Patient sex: M
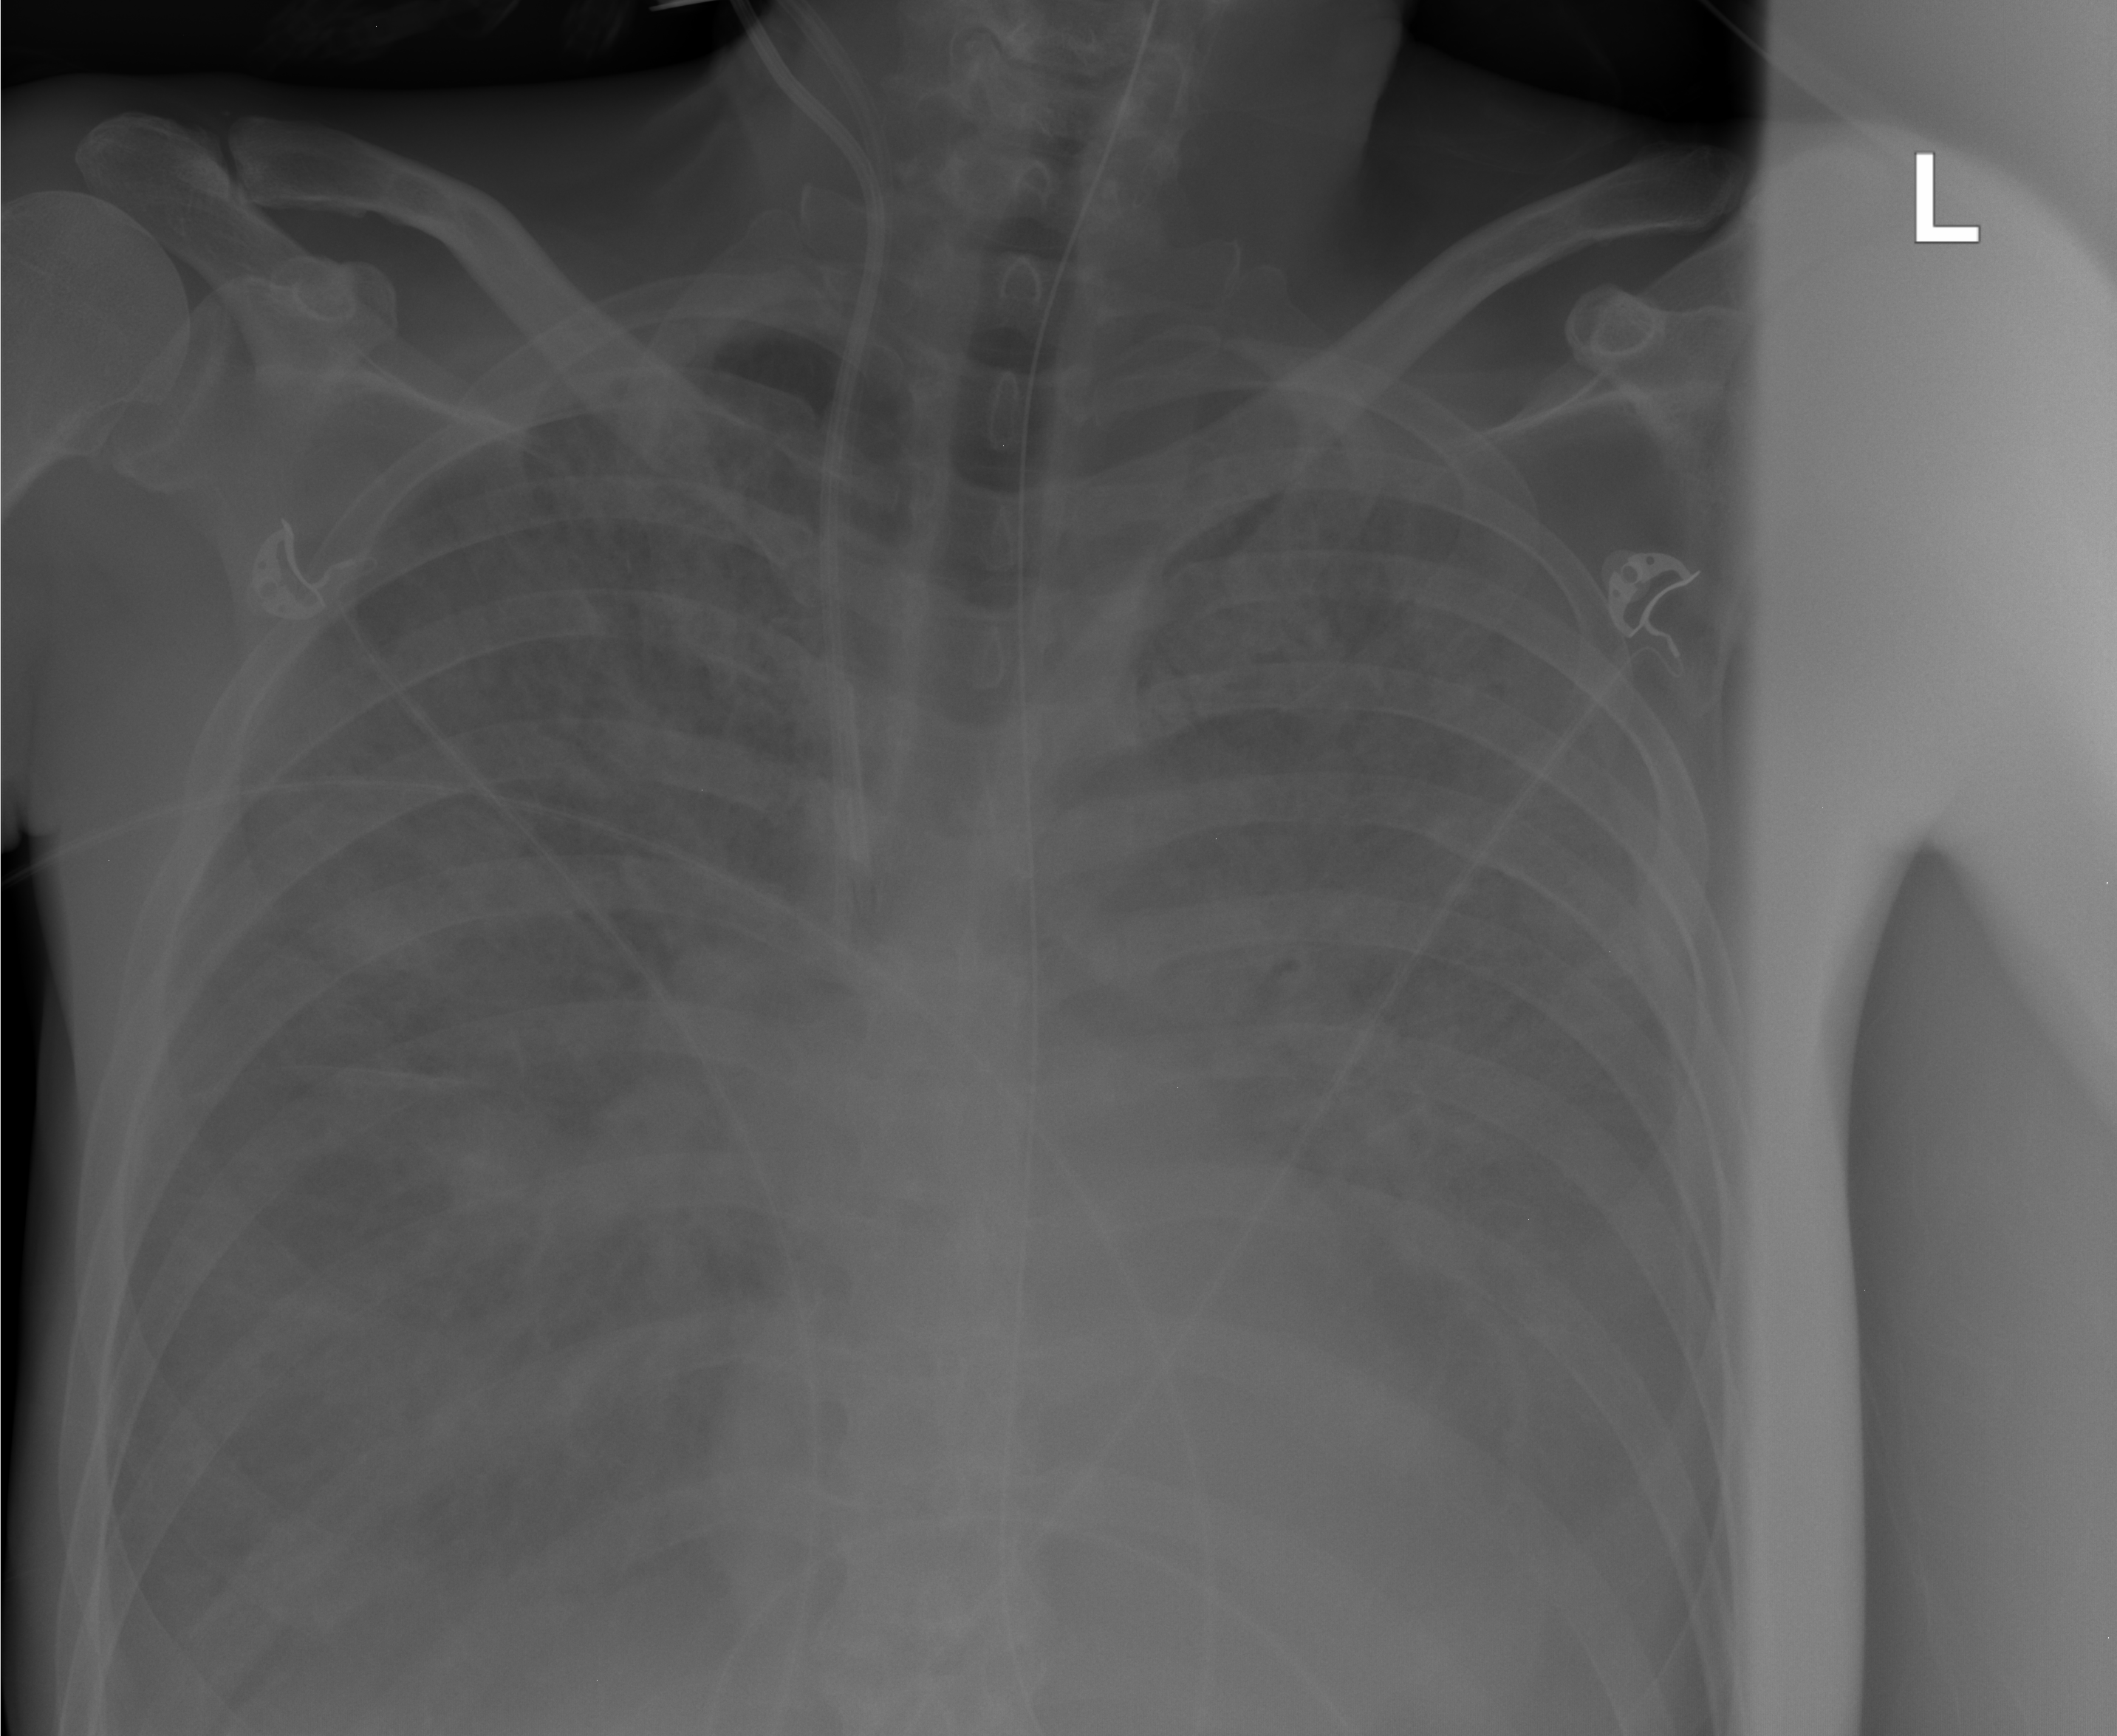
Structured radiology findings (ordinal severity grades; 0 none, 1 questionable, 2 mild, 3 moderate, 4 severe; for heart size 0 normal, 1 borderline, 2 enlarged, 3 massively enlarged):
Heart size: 0
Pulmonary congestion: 4
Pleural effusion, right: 3
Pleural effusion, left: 3
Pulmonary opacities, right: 4
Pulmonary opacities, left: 4
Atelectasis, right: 4
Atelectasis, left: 4